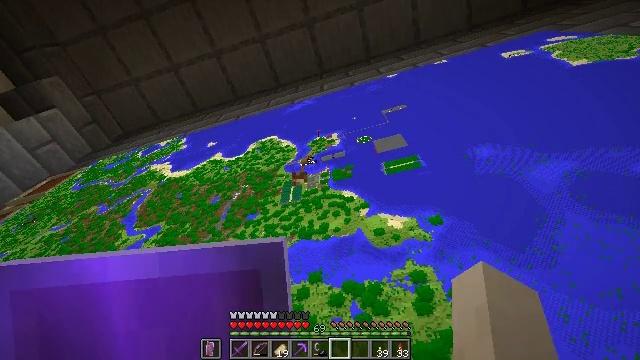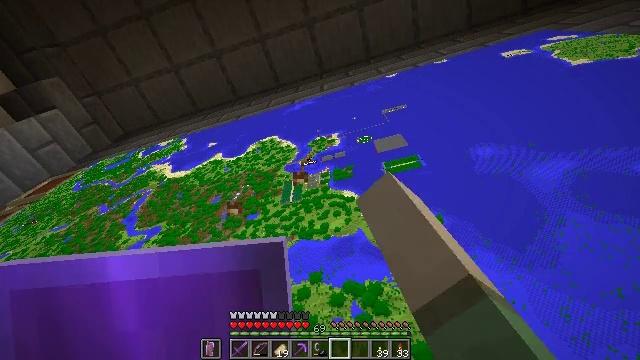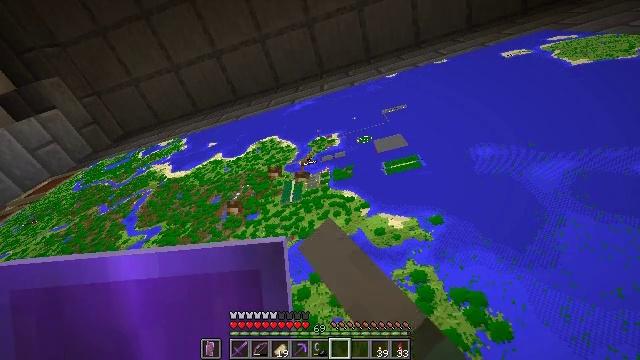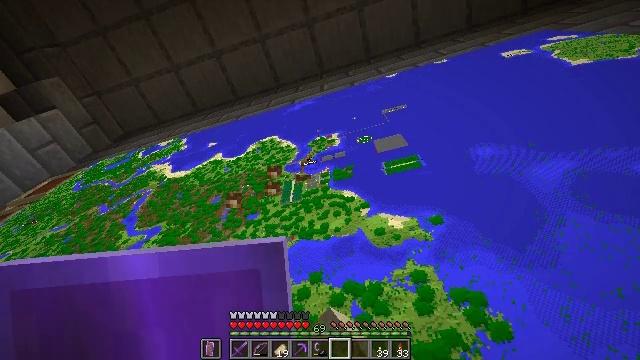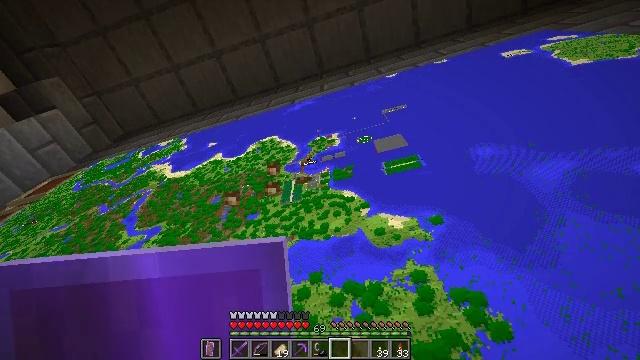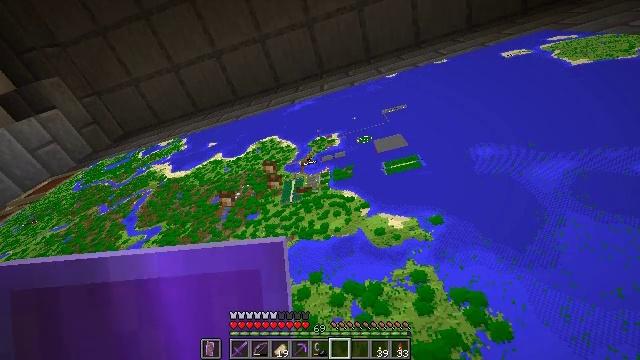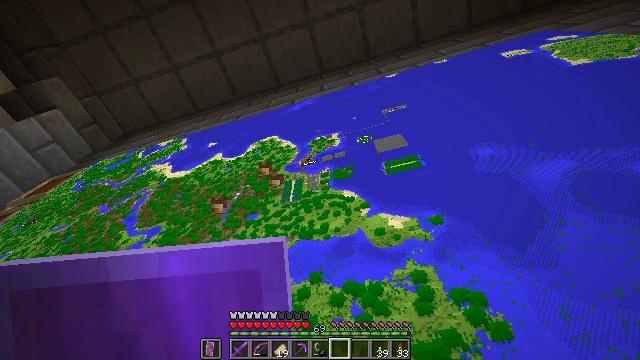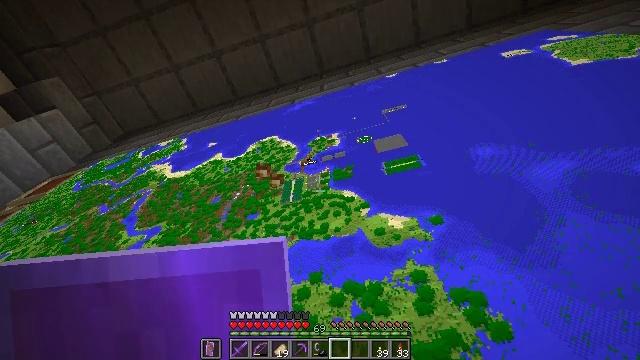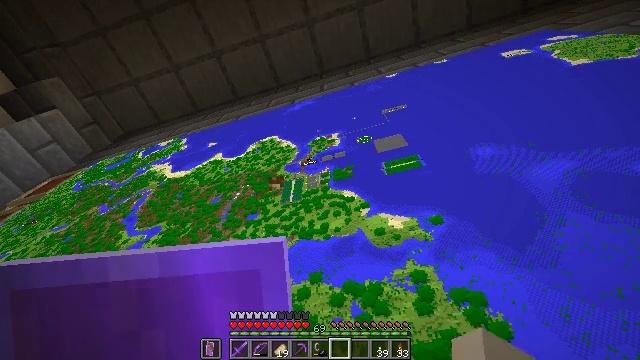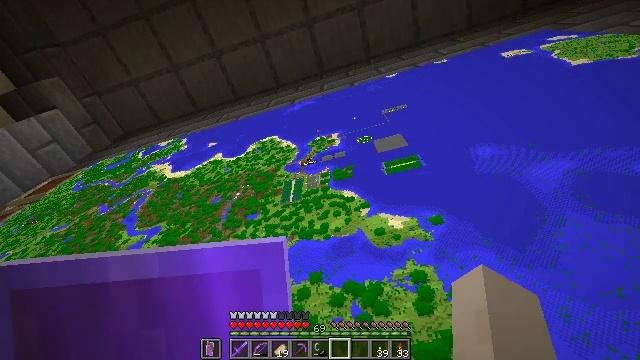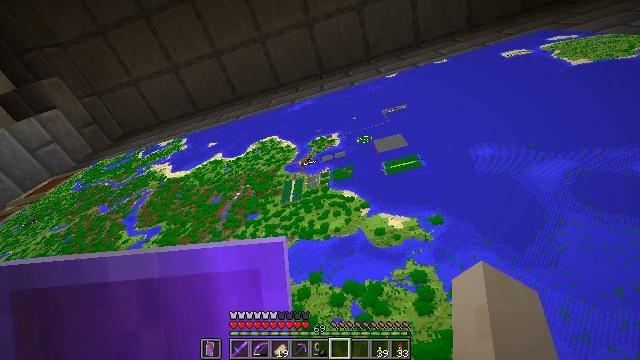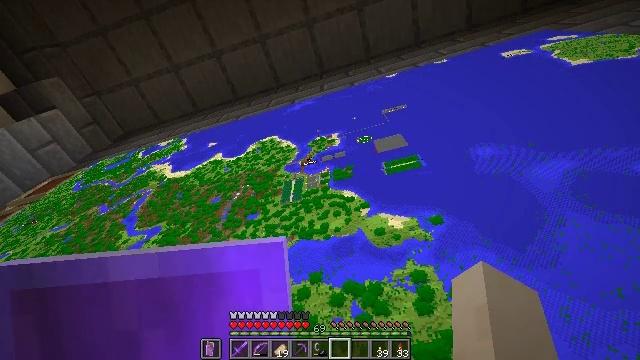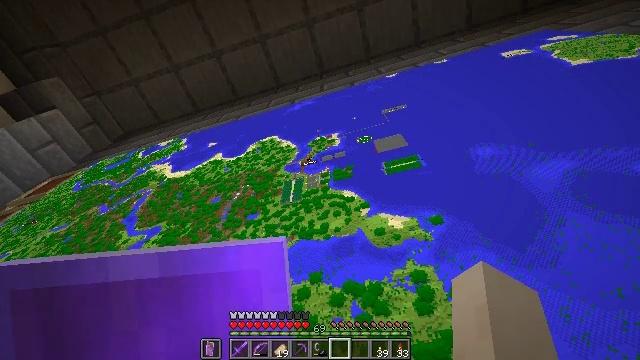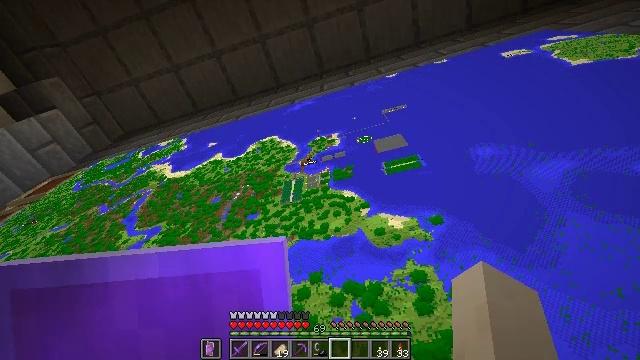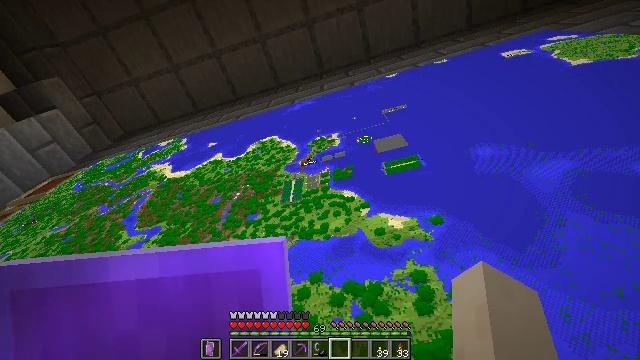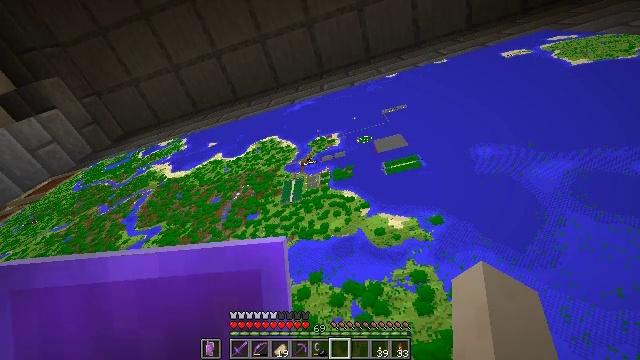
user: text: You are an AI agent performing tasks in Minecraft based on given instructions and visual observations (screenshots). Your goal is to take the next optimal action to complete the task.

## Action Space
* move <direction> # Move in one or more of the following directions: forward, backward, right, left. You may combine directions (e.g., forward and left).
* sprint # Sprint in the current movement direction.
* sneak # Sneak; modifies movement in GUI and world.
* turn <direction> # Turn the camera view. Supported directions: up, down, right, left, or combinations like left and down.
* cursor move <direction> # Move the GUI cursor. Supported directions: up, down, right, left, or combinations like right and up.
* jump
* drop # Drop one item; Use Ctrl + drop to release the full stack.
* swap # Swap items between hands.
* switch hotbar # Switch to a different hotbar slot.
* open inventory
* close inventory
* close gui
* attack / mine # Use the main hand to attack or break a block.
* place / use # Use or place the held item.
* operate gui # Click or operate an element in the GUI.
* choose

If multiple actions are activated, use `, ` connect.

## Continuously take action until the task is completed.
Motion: motion action
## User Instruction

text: Smash the glowstone with a tool.
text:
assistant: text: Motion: attack / mine
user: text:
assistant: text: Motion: attack / mine
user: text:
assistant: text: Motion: attack / mine
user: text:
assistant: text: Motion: no_op
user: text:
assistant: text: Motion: no_op
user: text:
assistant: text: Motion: no_op
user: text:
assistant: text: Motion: no_op
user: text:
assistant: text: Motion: no_op
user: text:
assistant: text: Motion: no_op
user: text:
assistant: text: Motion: no_op
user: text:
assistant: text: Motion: no_op
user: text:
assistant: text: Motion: no_op
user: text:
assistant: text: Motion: no_op
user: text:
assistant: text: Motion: no_op
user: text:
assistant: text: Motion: no_op
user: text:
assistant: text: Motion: no_op
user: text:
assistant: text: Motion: no_op
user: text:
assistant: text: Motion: no_op
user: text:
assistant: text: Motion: no_op
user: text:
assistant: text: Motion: no_op
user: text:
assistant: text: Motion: no_op
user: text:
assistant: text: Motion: no_op
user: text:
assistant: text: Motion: no_op
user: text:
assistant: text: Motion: no_op
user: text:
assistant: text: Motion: no_op
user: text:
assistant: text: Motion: no_op
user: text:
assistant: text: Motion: no_op
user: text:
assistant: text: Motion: no_op
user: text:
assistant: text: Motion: no_op
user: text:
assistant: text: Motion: no_op